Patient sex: M
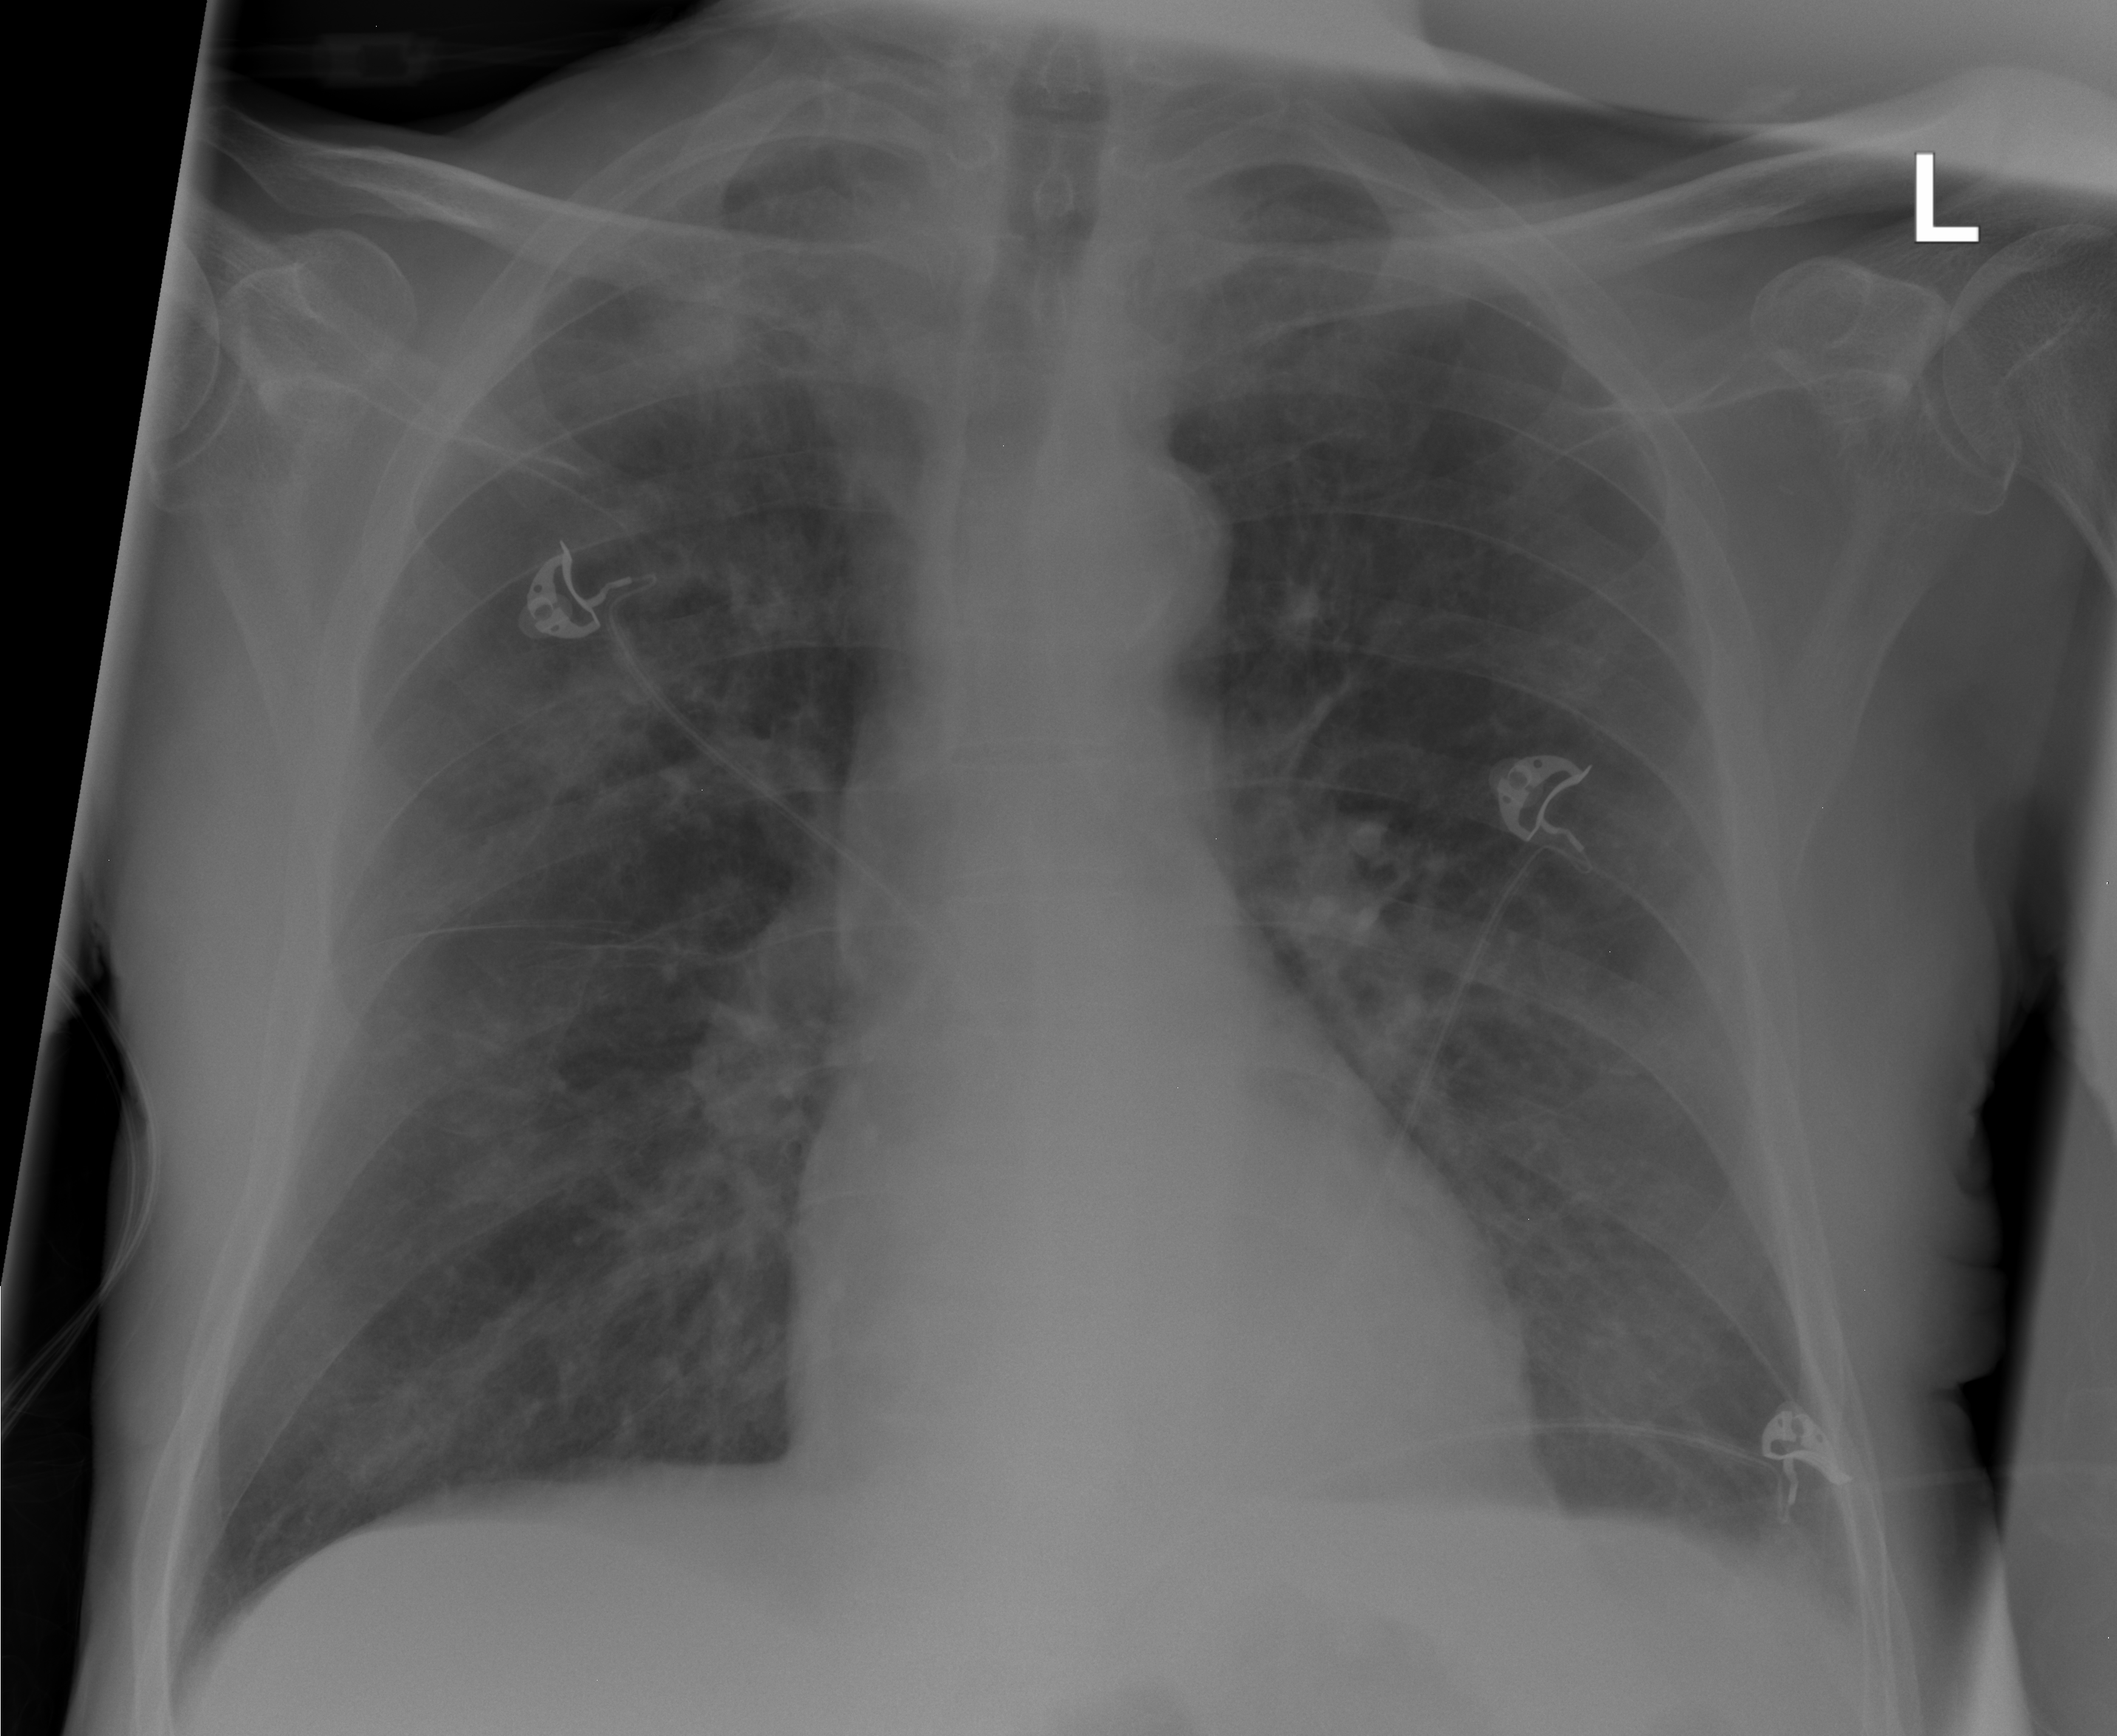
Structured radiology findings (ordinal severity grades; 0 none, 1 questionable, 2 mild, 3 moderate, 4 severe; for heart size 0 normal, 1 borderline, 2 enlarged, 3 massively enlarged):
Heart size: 0
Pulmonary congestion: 0
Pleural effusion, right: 0
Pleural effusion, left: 1
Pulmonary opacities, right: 2
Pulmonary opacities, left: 2
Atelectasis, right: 0
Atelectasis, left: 0